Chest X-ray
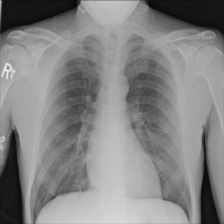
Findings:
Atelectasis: negative
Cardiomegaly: negative
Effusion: negative
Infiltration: negative
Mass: negative
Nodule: negative
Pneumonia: negative
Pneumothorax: negative
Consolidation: negative
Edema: negative
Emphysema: negative
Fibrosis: negative
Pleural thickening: negative
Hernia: negative